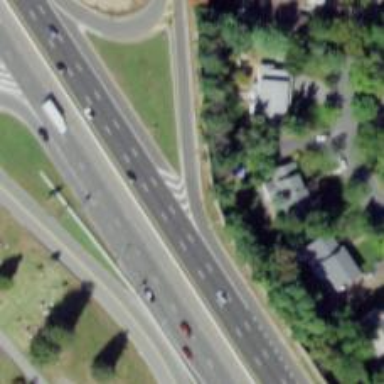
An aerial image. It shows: Trunk link road with asphalt surface.